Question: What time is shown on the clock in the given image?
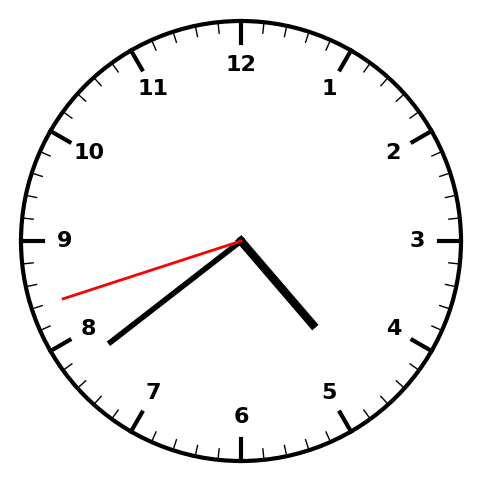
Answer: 04:38:42